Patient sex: F
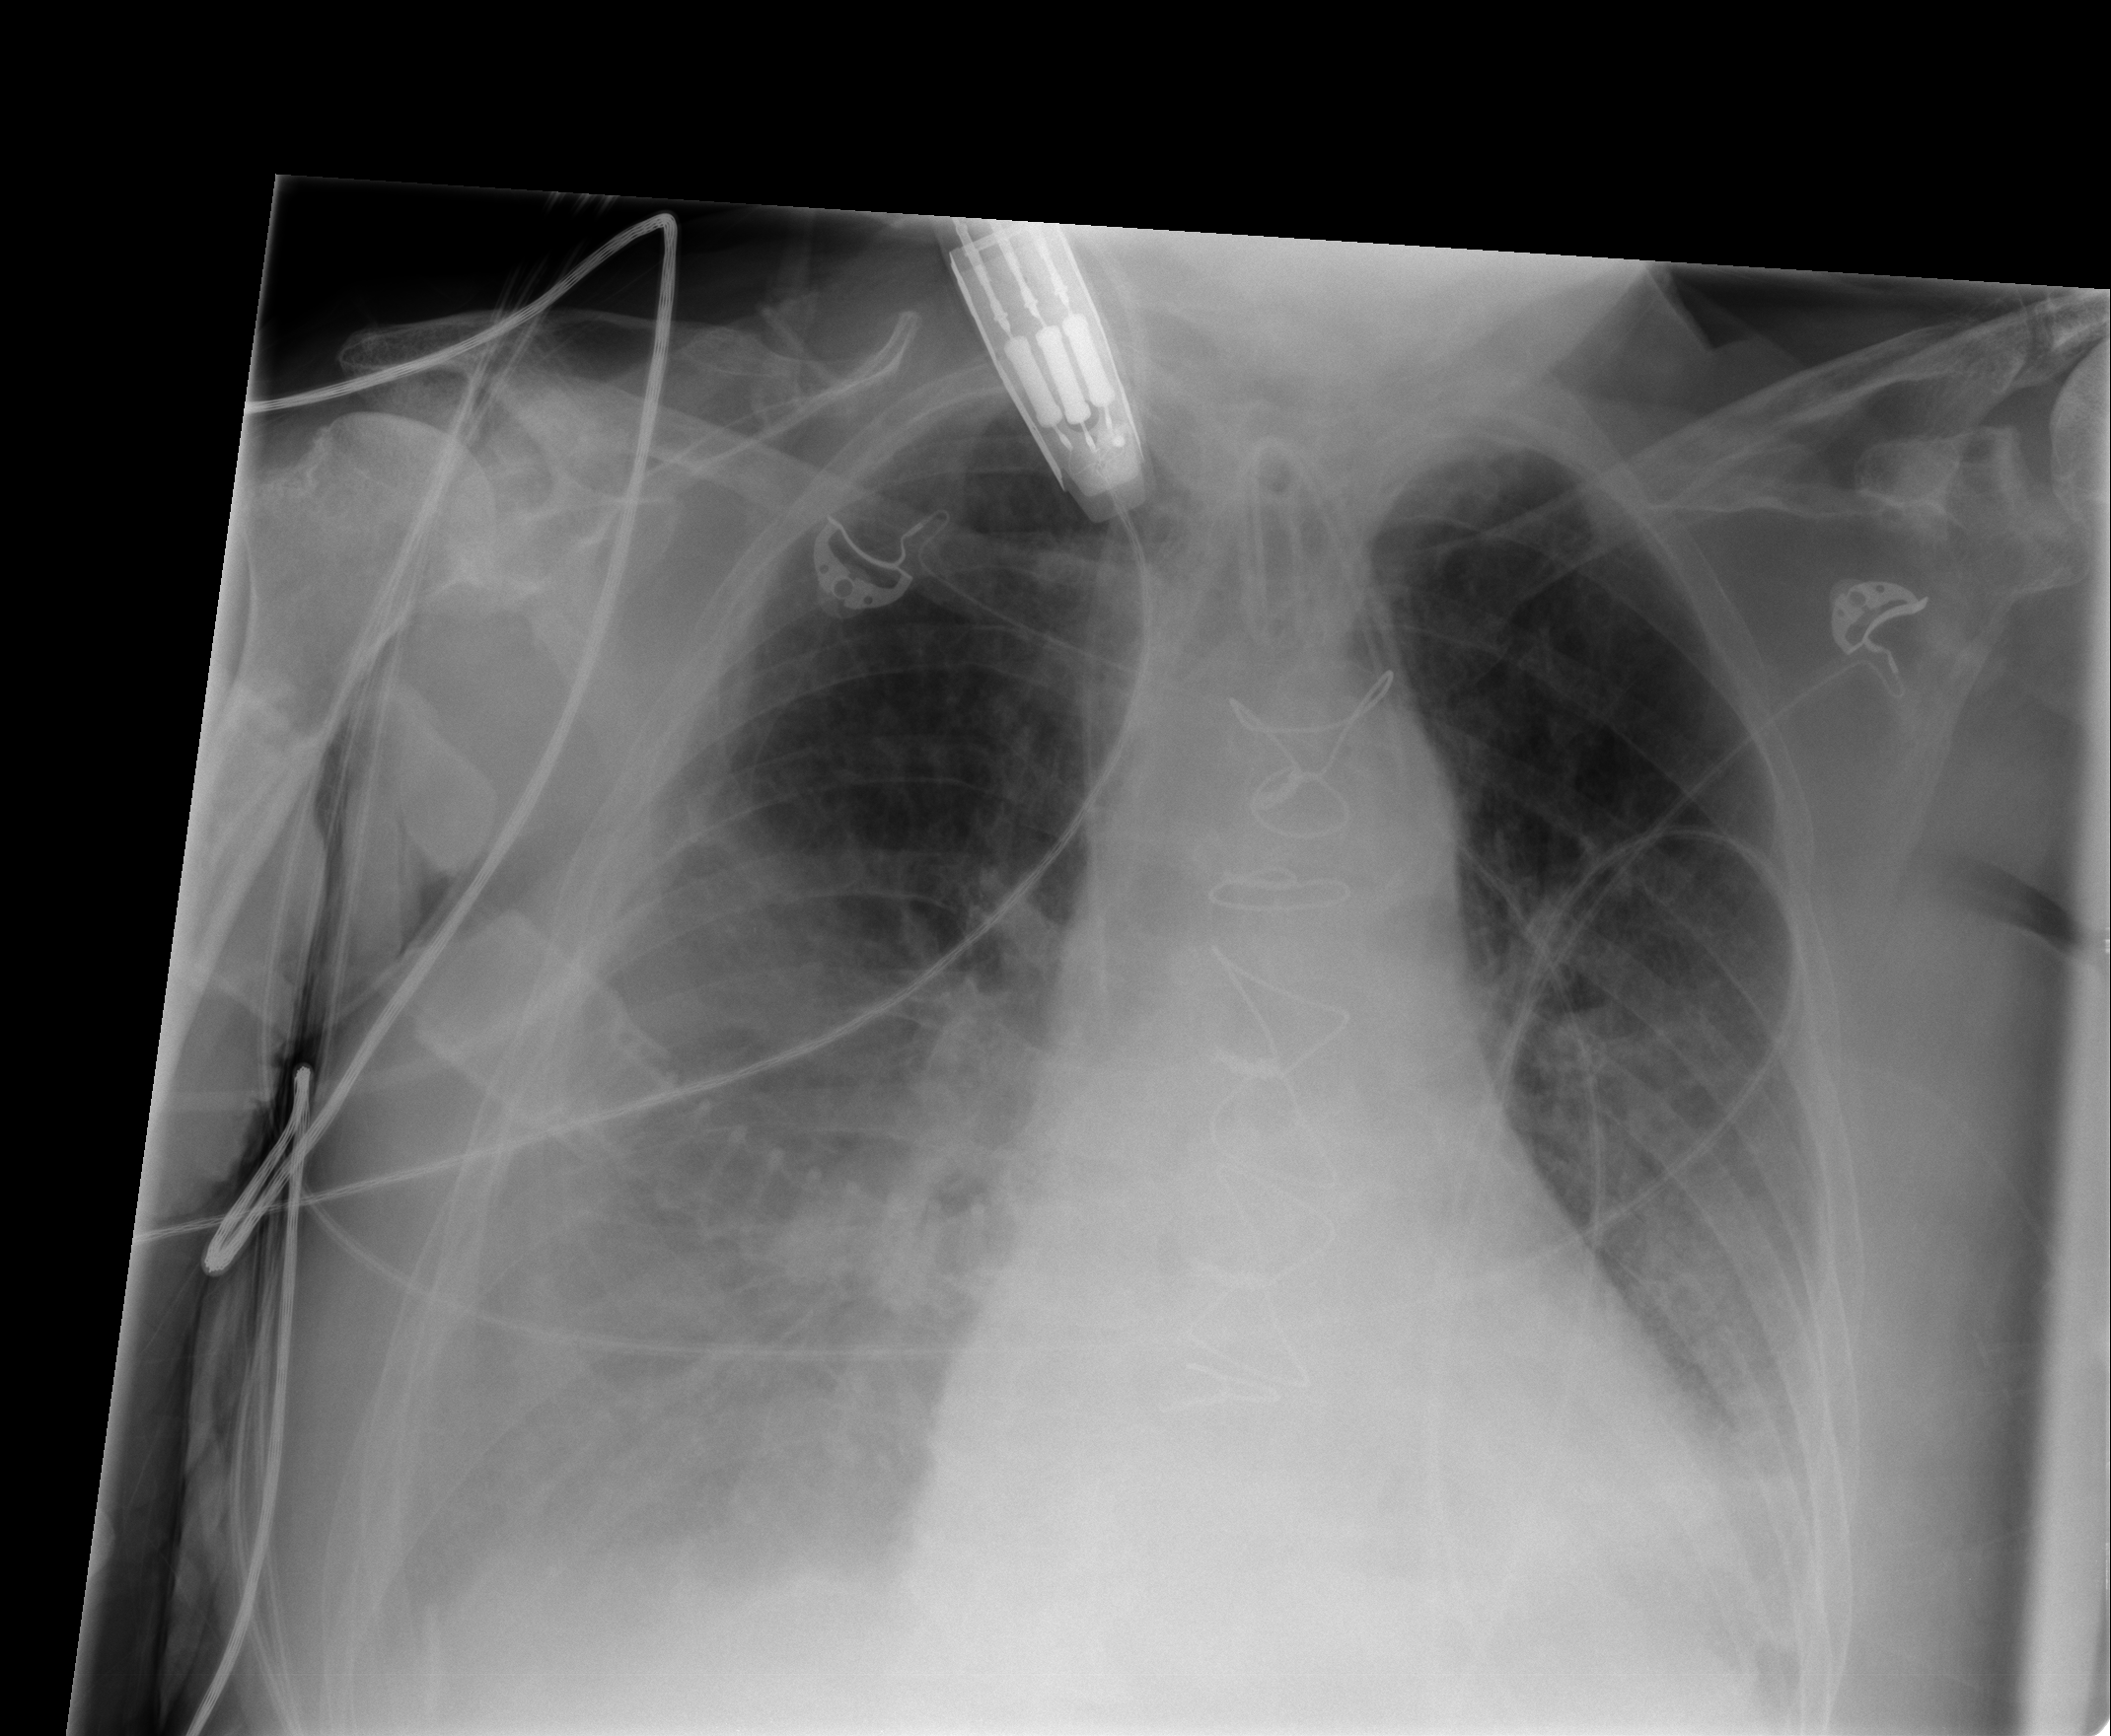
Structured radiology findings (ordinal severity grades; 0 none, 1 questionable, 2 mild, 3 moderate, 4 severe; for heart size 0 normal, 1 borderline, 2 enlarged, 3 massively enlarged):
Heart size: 2
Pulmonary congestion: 2
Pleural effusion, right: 2
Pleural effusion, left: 1
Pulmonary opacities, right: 2
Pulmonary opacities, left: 0
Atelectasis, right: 2
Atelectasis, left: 2